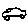
Label: car